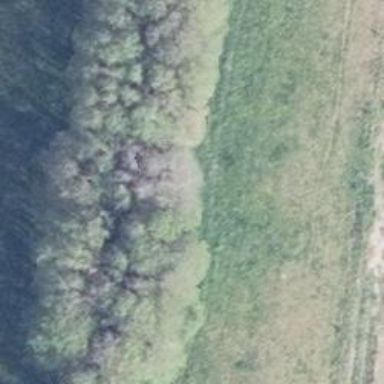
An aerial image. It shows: Row of deciduous broadleaved trees.